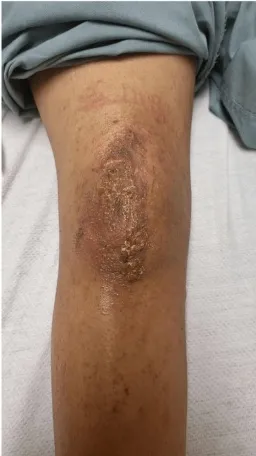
A five-week follow-up visit of the patient's right knee showcasing the surgical site infection with pathognomonic honey-crusted lesions indicative of impetigo.
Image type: medical_photograph (skin_photograph)